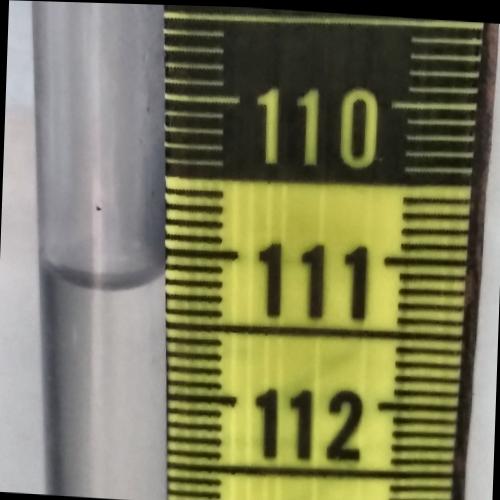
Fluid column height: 111.2 cm